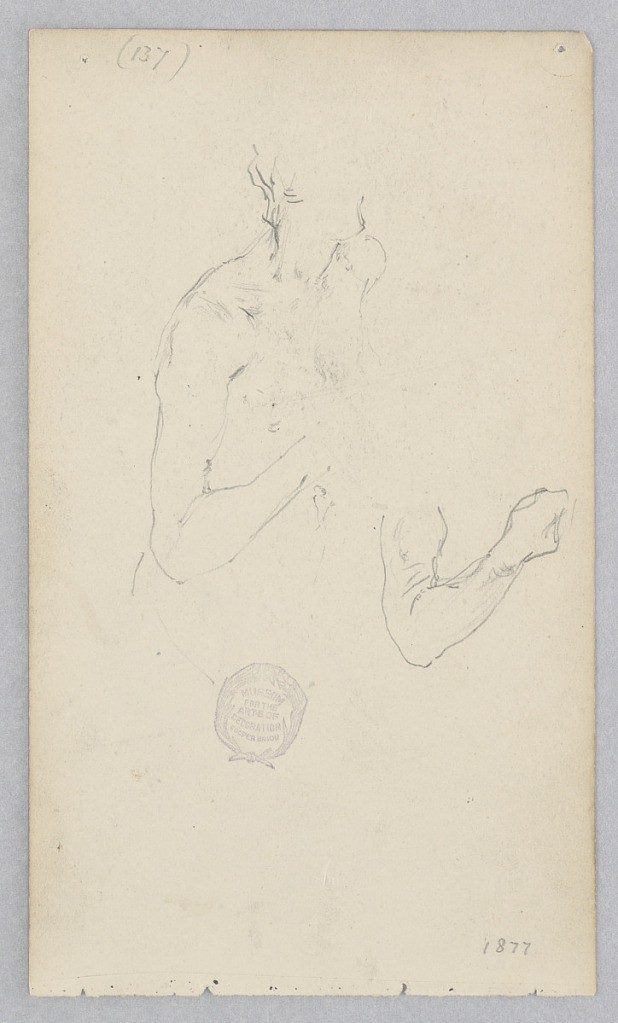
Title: Figure
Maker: Robert Frederick Blum, American, 1857–1903
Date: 1877
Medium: Graphite on wove paper
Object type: Drawing
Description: Sketch of figure.; Detail of bent arm with a fist.